Question: I'm new to pyplot and haven't been able to find a proper solution to map an array to a coloured grid. For example, if I have a 10x10 2d array and 10x10 grid:
'''
[[0,0,0,0,0,1,1,1,1,0],
[0,0,0,0,0,1,0,0,1,0],
[0,0,1,0,1,0,1,1,0,0],
[0,0,1,0,0,1,1,0,1,0],
[0,0,1,0,1,0,0,1,1,0],
[1,0,0,1,0,1,0,0,1,0],
[0,1,0,0,0,1,1,1,1,1],
[0,1,0,0,0,0,1,1,1,1],
[1,0,0,0,1,1,1,0,1,0],
[1,1,1,1,0,0,0,1,1,0]]
'''
If 0s and 1s are blues and reds respectively then the grid should look like this:

How can I do this with pyplot?
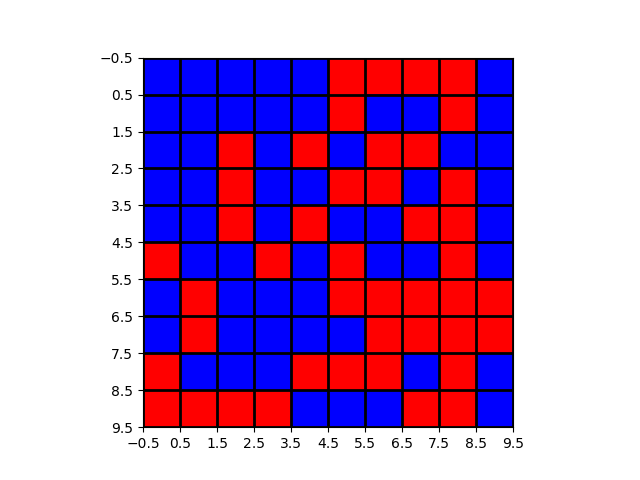
Answer: Yes, you can use <URL> for this:
'''
data = [
[0,0,0,0,0,1,1,1,1,0],
[0,0,0,0,0,1,0,0,1,0],
[0,0,1,0,1,0,1,1,0,0],
[0,0,1,0,0,1,1,0,1,0],
[0,0,1,0,1,0,0,1,1,0],
[1,0,0,1,0,1,0,0,1,0],
[0,1,0,0,0,1,1,1,1,1],
[0,1,0,0,0,0,1,1,1,1],
[1,0,0,0,1,1,1,0,1,0],
[1,1,1,1,0,0,0,1,1,0]
]
import matplotlib.pyplot as plt
plt.imshow(data)
plt.show()
'''
So you just pass the 2d-list to 'imshow()', and this will generate the following image:
<URL>
As specified in the documentation, you can use another colormap to use other colors for '0' and '1', for example:
'''
plt.imshow(data, cmap=plt.cm.bwr)
'''
will yield the same data, but with a blue-white-red colormap:
<URL>